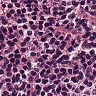
Metastatic tissue present: no